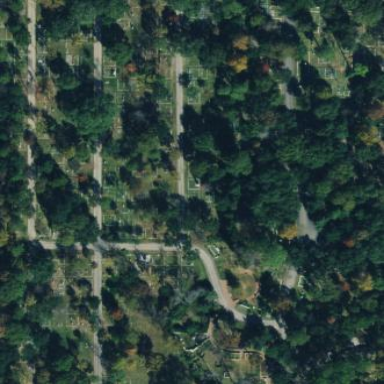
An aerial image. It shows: Sector in the cemetery.